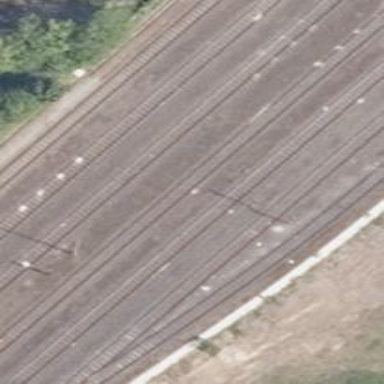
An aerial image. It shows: Railway spur service.